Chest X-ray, AP view. Patient: 51 years old, sex F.
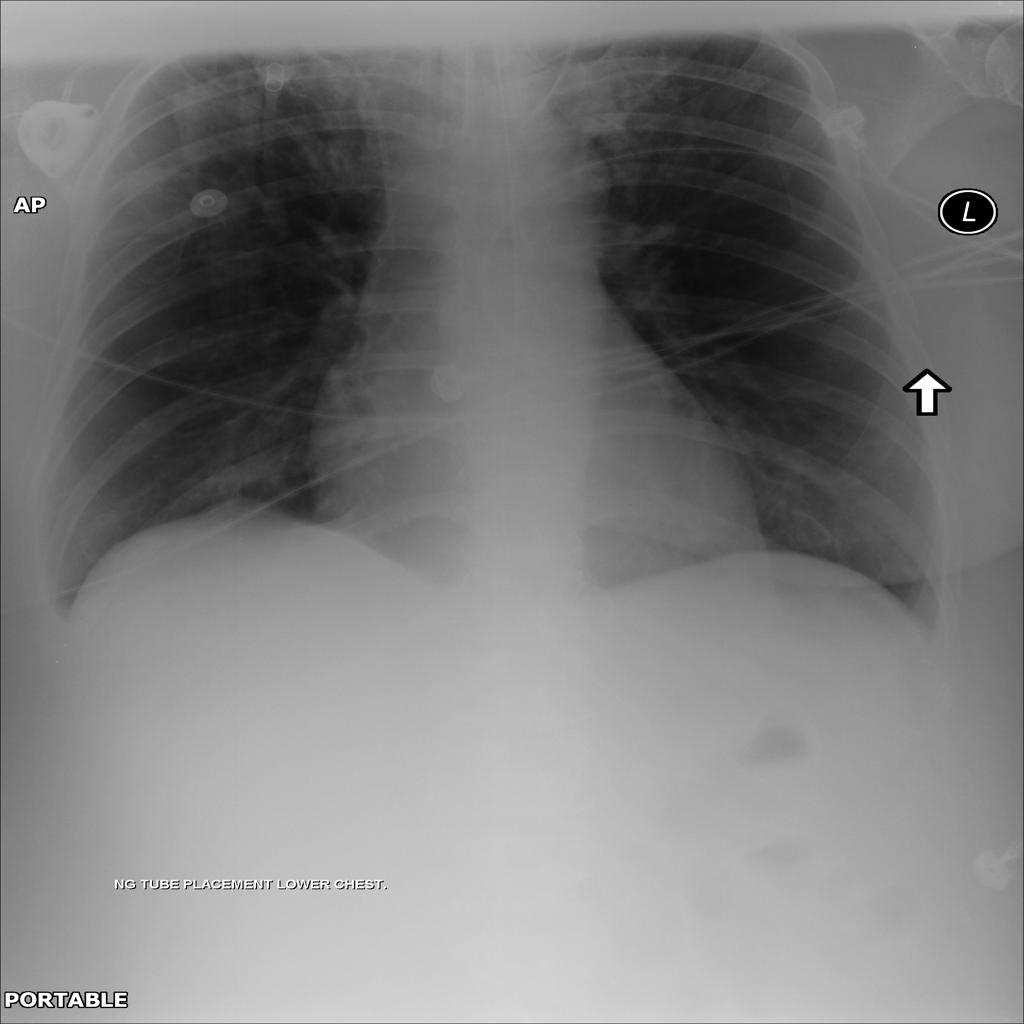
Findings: No Finding